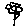
Label: flower